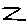
Label: zigzag